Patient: sex M, age 30
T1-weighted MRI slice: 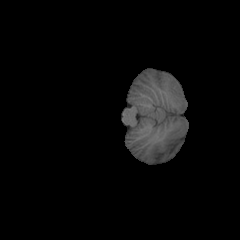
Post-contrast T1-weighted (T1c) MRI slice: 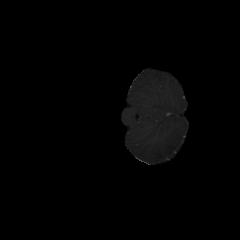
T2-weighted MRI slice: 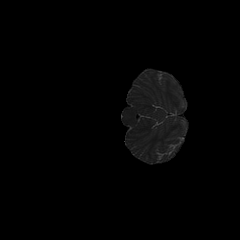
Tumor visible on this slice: no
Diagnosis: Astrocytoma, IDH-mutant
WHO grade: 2